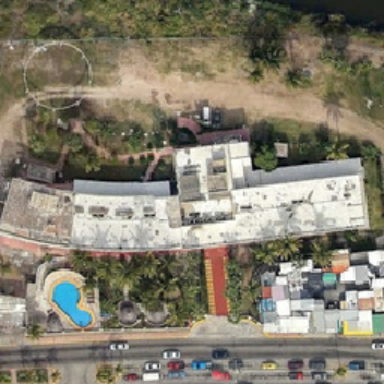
The white house is surrounded by many lawns .